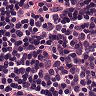
Metastatic tissue present: no